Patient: sex F, age 33
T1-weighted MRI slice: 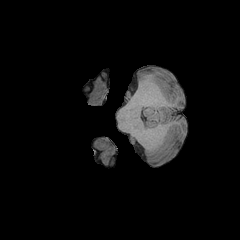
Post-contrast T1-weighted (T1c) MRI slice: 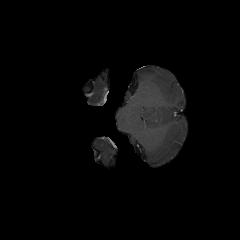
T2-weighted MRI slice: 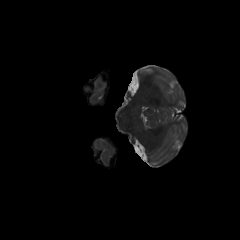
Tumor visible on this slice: no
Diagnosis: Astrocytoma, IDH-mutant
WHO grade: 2